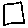
Label: square